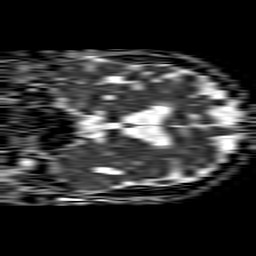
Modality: ADC
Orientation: coronal
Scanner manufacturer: philips
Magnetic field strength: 1.5 T
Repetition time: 4.6 s
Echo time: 0.08631 s